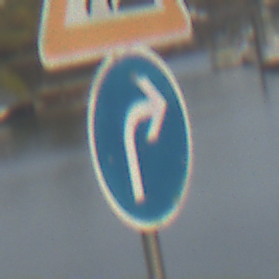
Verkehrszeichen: VorgeschriebeneFahrtrichtungRechts
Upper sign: Arbeitsstelle
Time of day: SunriseSunset
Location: Outdoor (Urban)
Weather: PartlyCloudy
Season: NotSpecified
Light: Natural